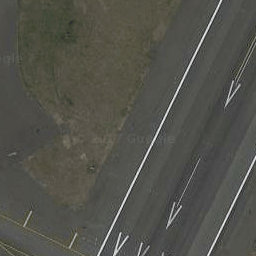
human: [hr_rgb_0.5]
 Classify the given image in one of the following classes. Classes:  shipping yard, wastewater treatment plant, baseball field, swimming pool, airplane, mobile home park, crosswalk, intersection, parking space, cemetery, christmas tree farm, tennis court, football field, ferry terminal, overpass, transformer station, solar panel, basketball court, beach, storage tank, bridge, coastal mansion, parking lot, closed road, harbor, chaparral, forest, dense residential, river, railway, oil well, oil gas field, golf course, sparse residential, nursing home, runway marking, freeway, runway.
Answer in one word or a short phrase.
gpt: runway